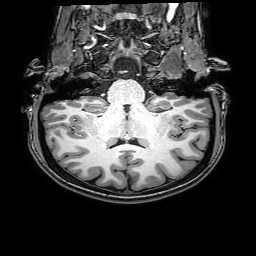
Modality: T1w
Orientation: sagittal
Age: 31
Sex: female
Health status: healthy